Interaction volume radius: 5 \u00c5
Interaction volume height: 40 \u00c5
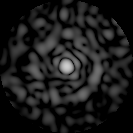
Disorder parameter: 0.8489